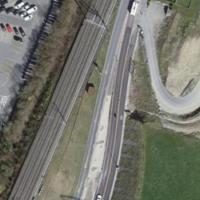
EUNIS habitat code: 24
Species observed at this site:
Aythya ferina
Aythya fuligula
Podiceps cristatus
Fulica atra
Mergus merganser